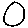
Label: circle